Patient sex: M
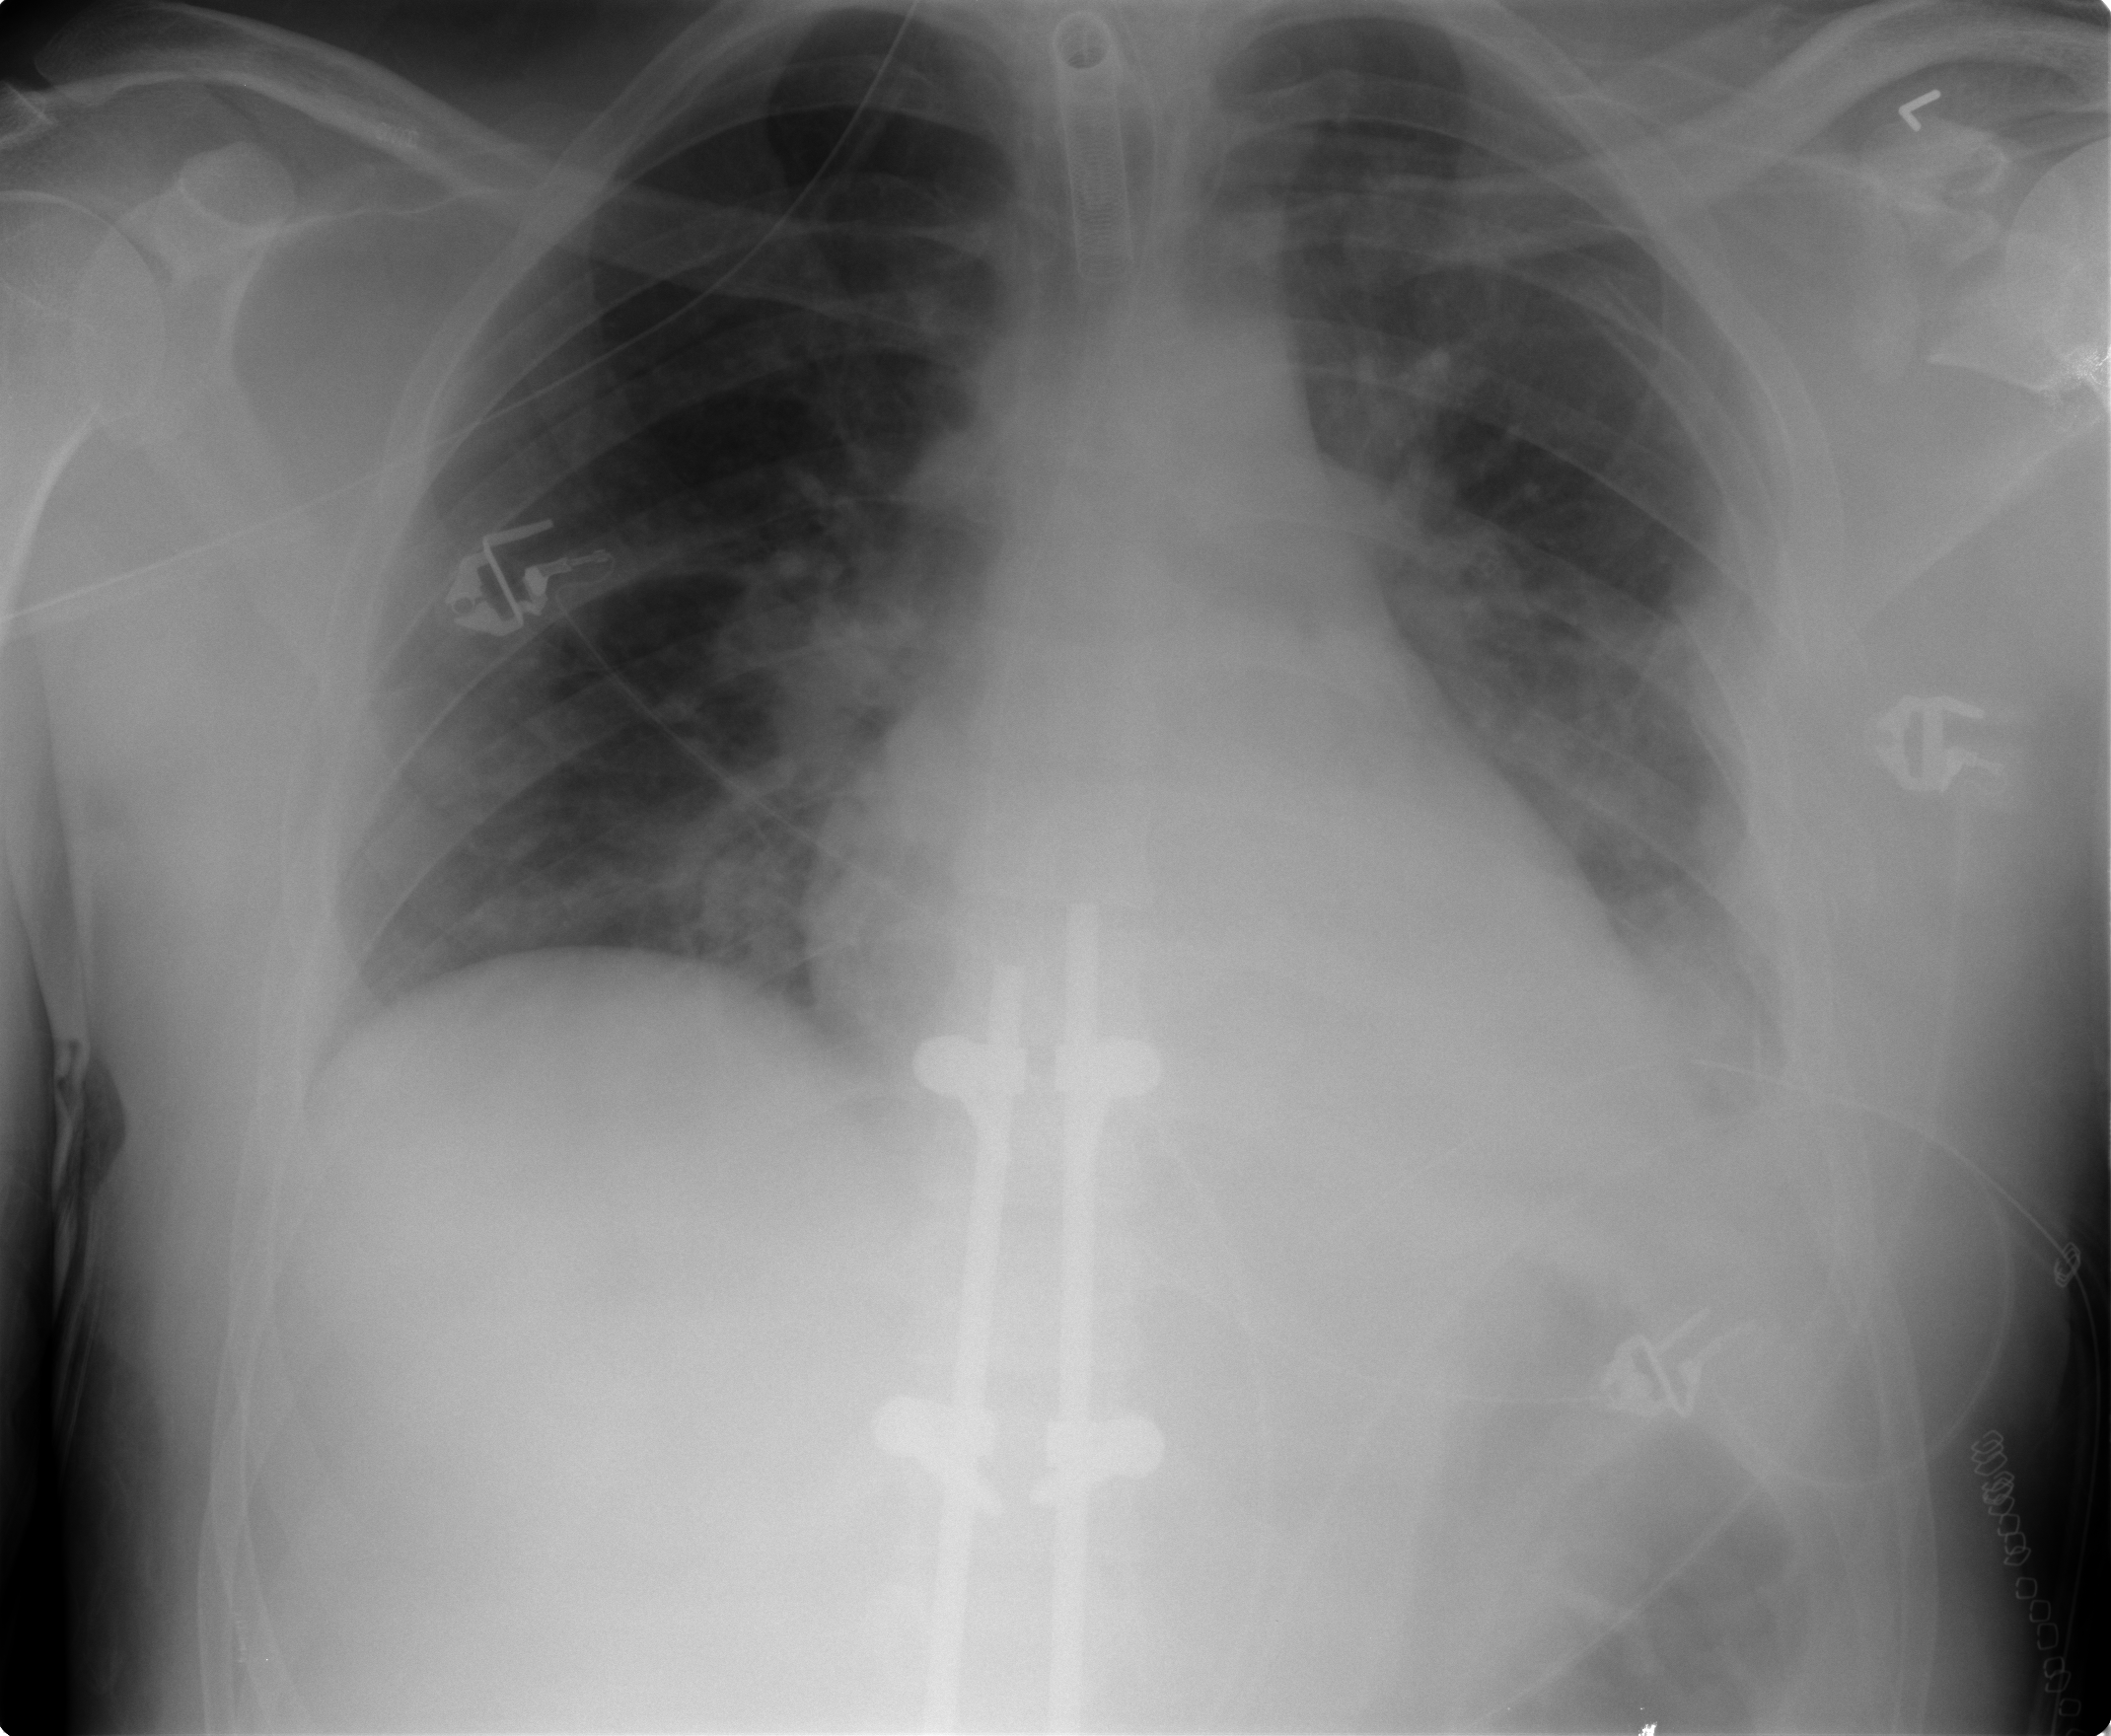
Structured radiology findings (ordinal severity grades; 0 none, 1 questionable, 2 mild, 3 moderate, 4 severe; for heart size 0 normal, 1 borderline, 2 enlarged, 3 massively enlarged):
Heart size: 0
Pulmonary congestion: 1
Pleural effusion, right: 0
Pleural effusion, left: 1
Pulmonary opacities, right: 0
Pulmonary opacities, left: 0
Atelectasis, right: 1
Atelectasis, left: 1